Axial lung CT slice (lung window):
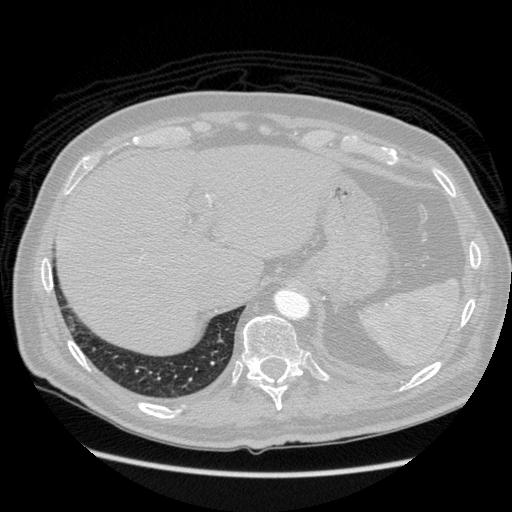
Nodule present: no